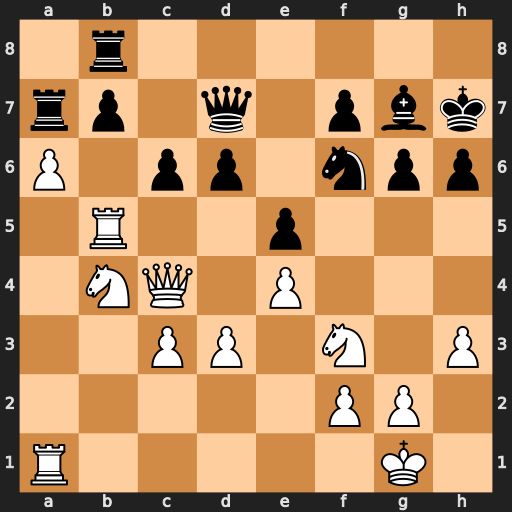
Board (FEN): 1r6/rp1q1pbk/P1pp1npp/1R2p3/1NQ1P3/2PP1N1P/5PP1/R5K1
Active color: w
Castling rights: -
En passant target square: -
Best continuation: Nxc6 Rba8 Nxa7